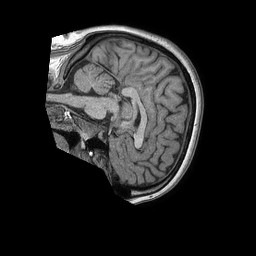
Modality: T1w
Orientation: sagittal
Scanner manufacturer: philips
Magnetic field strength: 1.5 T
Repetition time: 0.007728 s
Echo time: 0.003593 s